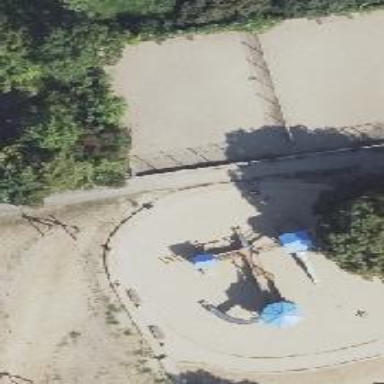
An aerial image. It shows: Playground featuring rope bridge.